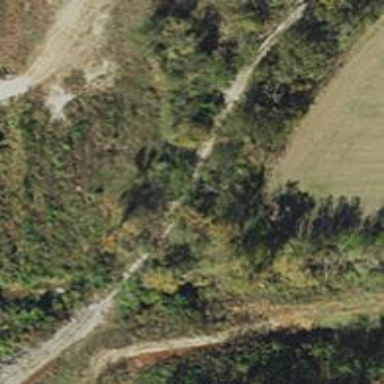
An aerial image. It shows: Rail spur service.